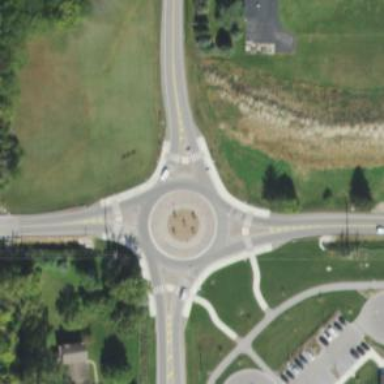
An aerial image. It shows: Marked road crossing.